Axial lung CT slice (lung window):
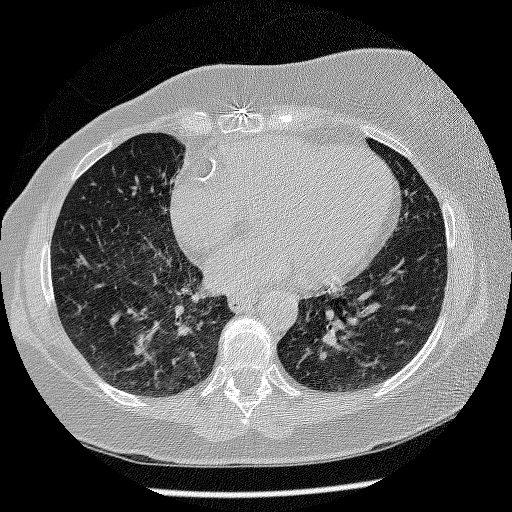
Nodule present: no